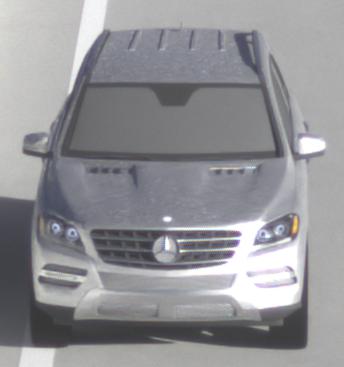
Make: Mercedes-Benz
Model: ML 350
Detailed model: M-Class (166)
Model produced from: 2011/11
Model produced until: 2014/10
Doors: 5
Color: white
Road condition: dry road
Daytime: morning or afternoon
Contrast: high contrast